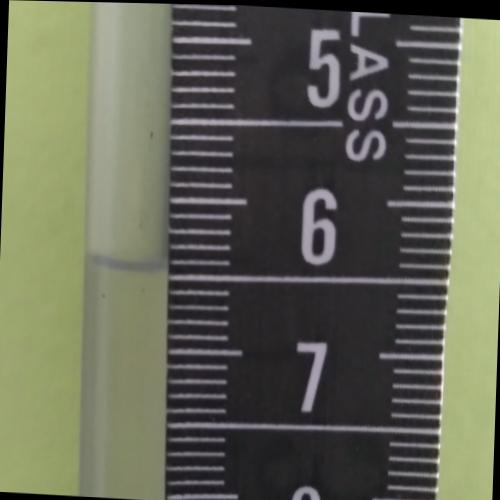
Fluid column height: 6.4 cm